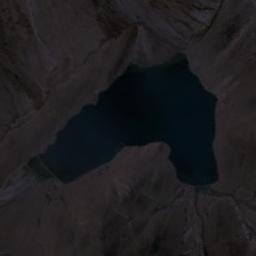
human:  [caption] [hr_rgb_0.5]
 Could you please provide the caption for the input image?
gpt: The ground is rough around the lake .

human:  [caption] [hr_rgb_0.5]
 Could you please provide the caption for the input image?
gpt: The lake has an irregular shape .

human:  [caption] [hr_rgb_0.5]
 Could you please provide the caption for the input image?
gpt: An irregularly shaped pale blue lake surrounded by yellow-brown mountains .

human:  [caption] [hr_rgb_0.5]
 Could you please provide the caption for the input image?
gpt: The lake lies in a wasteland and the water is deep green .

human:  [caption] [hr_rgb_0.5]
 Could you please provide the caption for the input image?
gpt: The lake is in a brown desert .